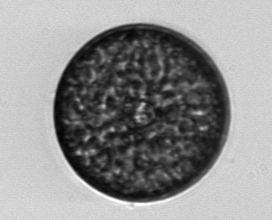
Label: Coscinodiscus